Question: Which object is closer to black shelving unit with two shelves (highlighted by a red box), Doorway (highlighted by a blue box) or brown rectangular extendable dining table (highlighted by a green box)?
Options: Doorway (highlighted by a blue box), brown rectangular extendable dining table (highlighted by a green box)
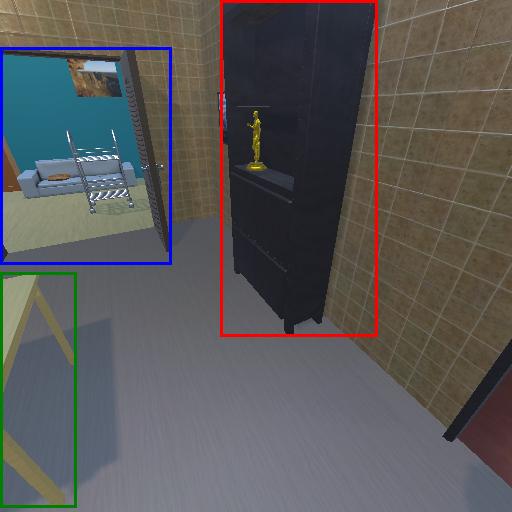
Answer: Doorway (highlighted by a blue box)